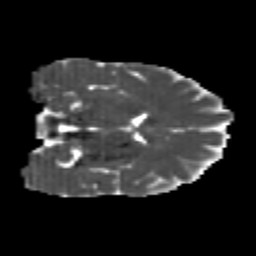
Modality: MD
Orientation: coronal
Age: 22
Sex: female
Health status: healthy
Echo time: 0.074 s